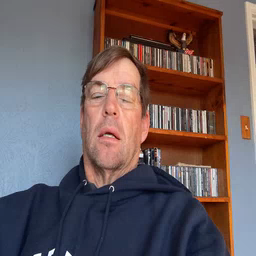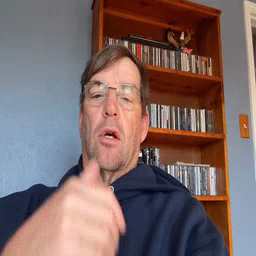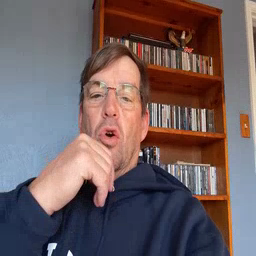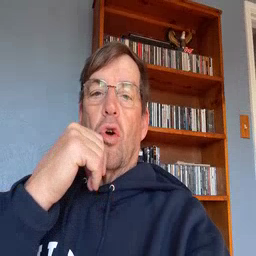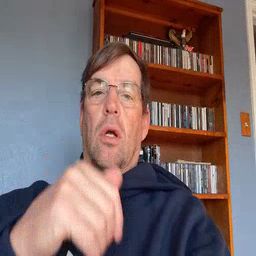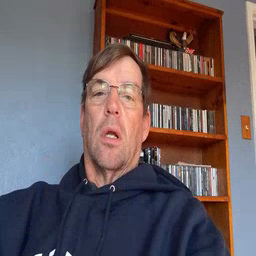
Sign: girl